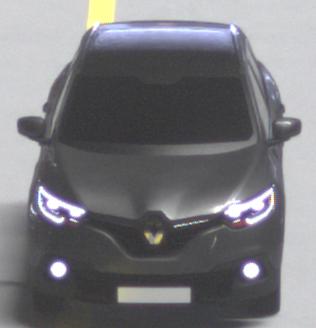
Make: Renault
Model: Kadjar ENERGY TCe 130
Detailed model: Kadjar
Model produced from: 2015/05
Model produced until: 2018/08
Doors: 5
Color: gray
Road condition: dry road
Daytime: not specified
Contrast: high contrast